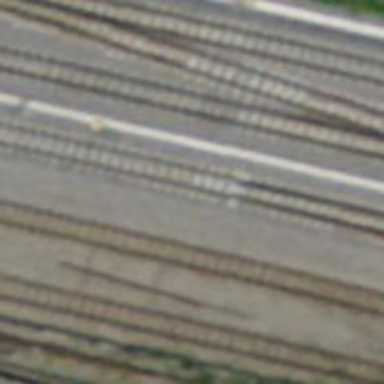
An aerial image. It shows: Railway switch.